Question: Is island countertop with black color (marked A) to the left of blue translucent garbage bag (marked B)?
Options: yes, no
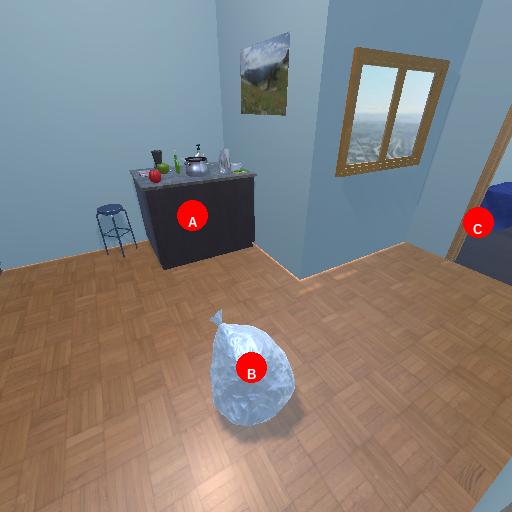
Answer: yes